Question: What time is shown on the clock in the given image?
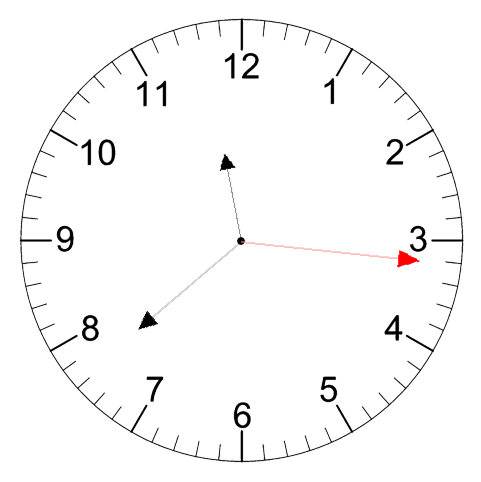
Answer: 11:38:16